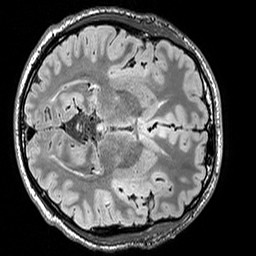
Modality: FLAIR
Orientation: axial
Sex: male
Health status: ill
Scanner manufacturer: siemens
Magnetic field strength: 3 T
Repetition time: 5 s
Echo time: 0.388 s